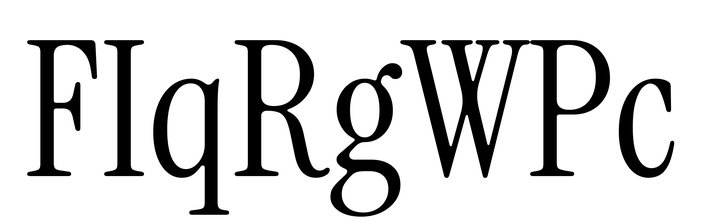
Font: InstrumentSerif-Regular